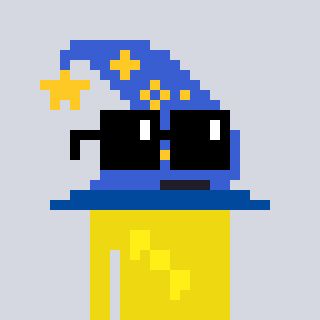
a pixel art character with square black sunglasses, a wizard hat-shaped head and a yellow-colored body on a cool background